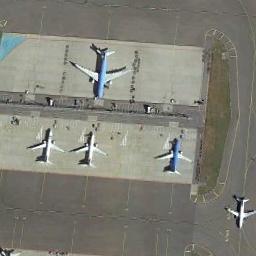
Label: airplane